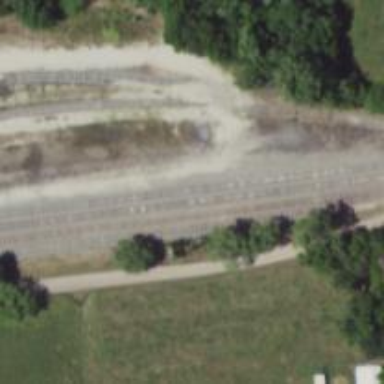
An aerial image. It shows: Railway siding with rails.